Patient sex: F
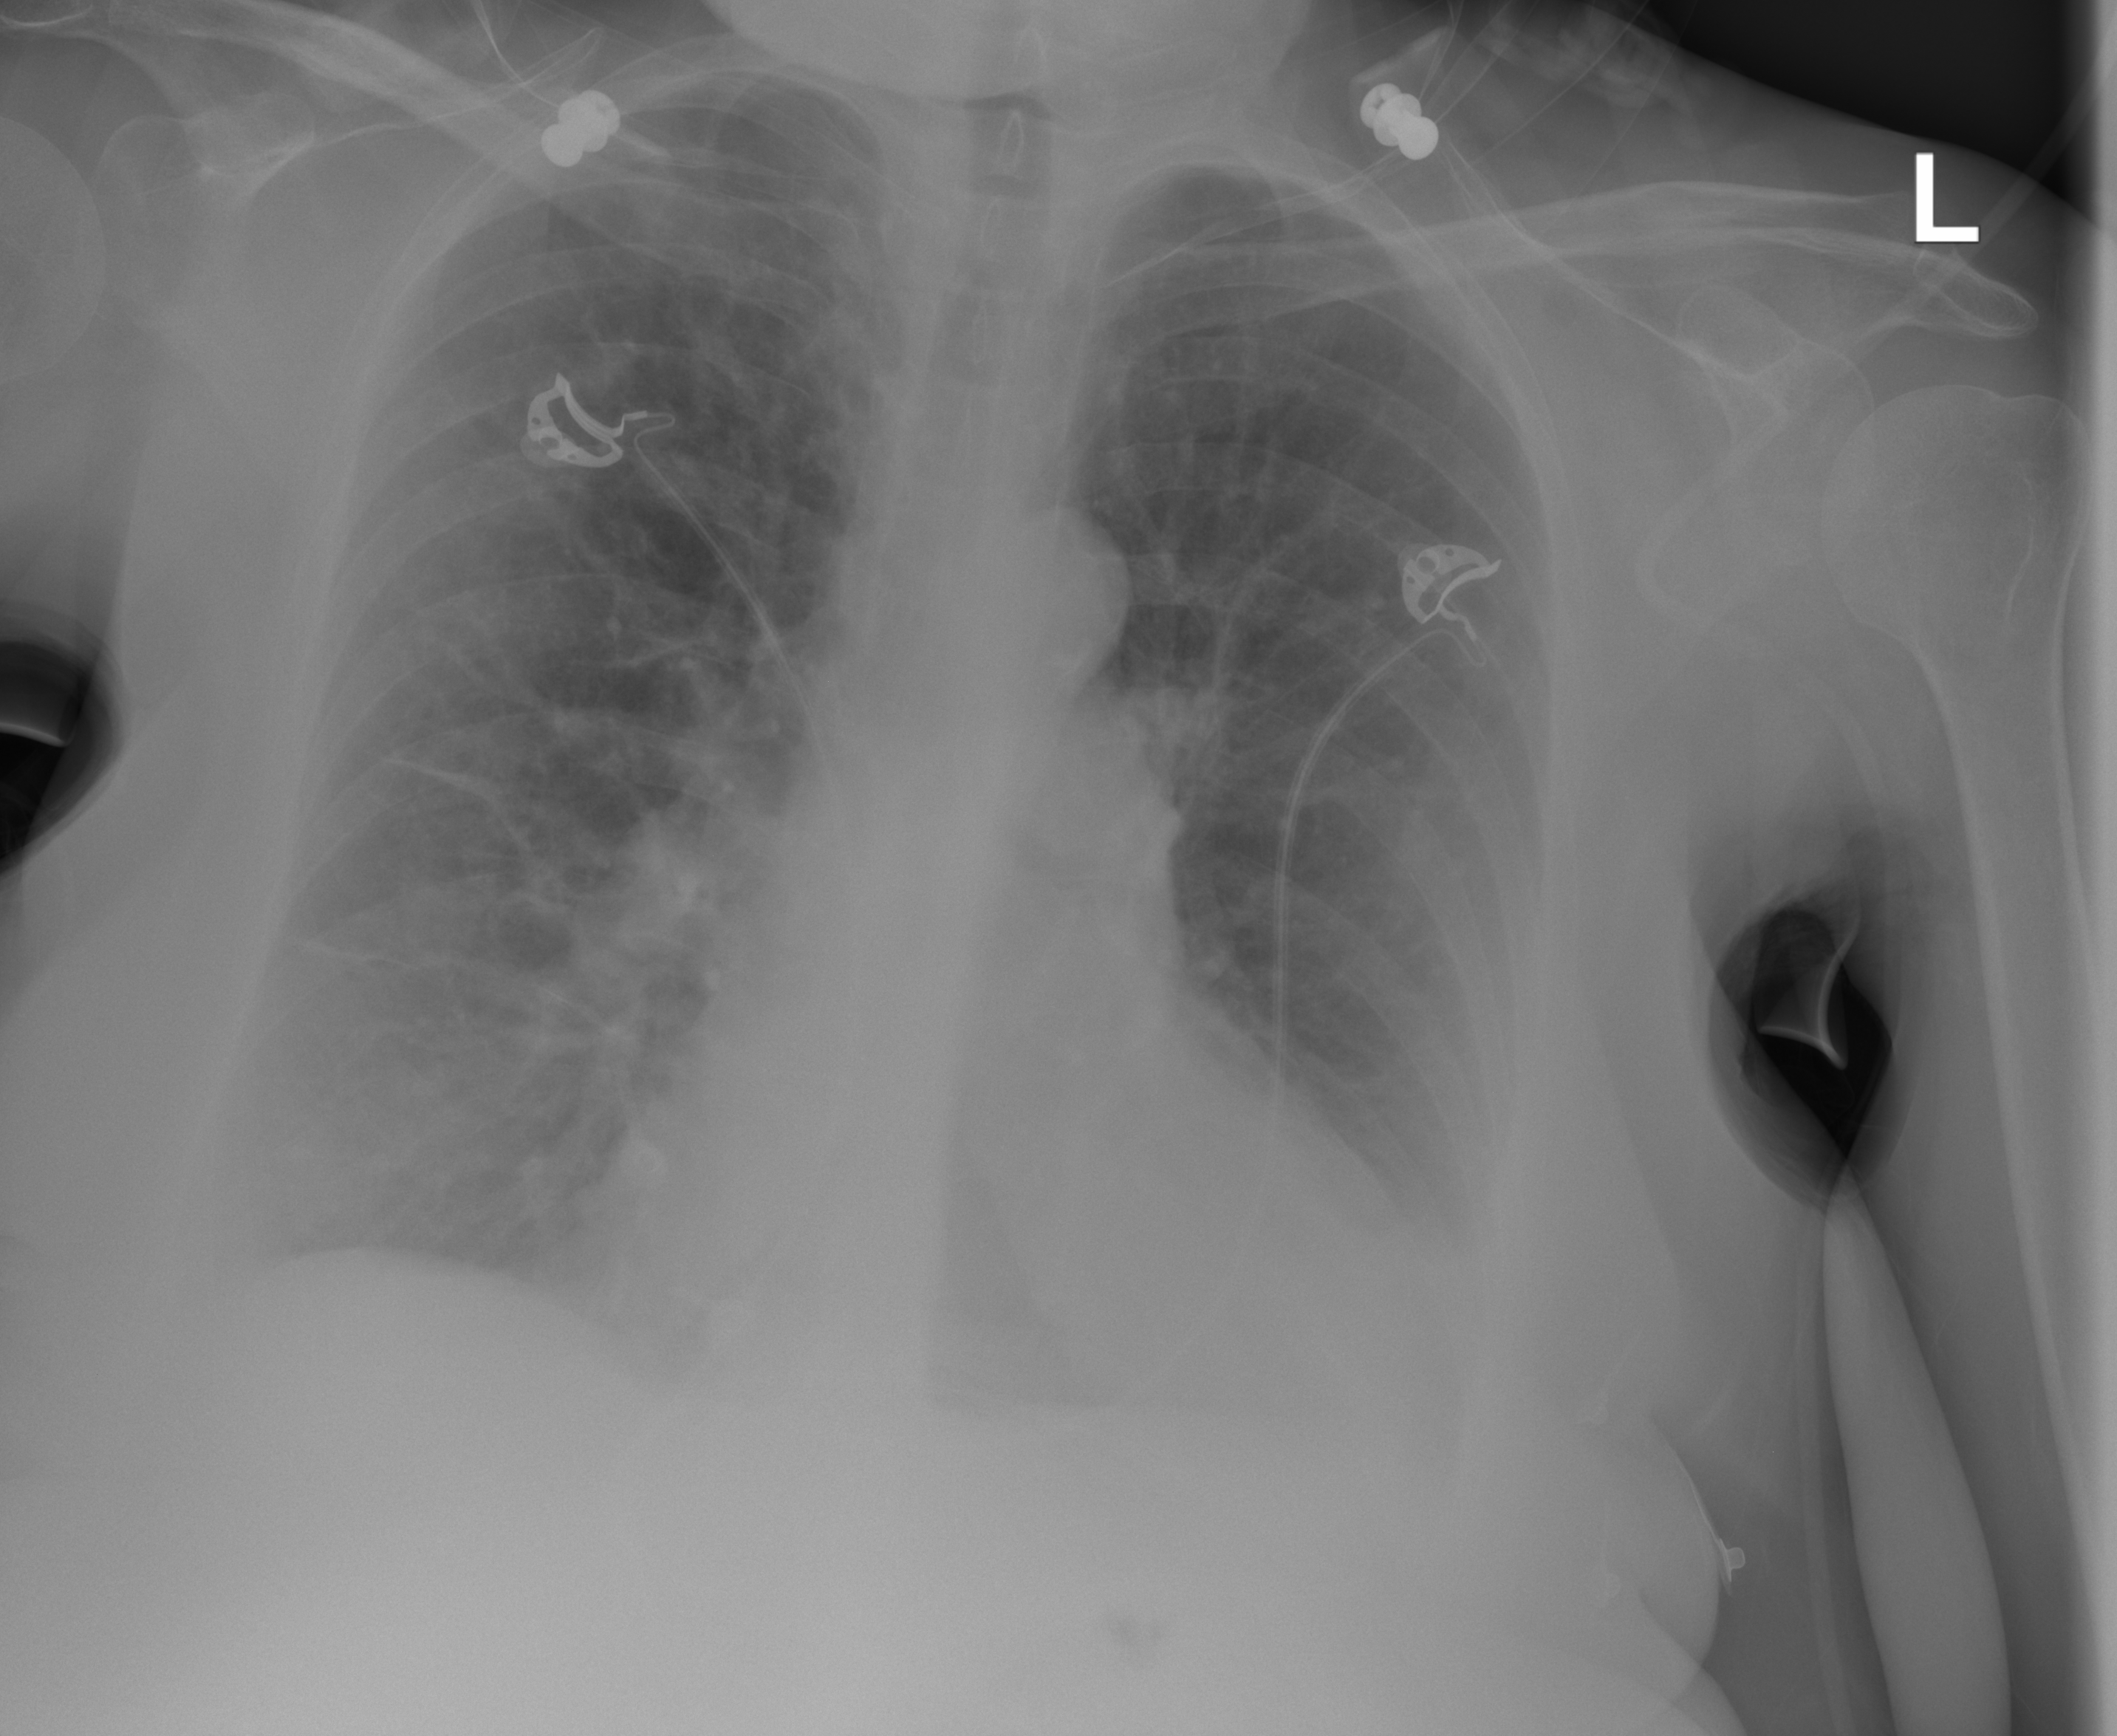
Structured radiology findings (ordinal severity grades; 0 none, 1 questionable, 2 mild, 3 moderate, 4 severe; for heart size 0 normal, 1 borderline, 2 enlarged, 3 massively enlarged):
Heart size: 0
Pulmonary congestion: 2
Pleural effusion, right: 2
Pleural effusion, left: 1
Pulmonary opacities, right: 1
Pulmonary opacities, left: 1
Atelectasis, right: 2
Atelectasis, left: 0